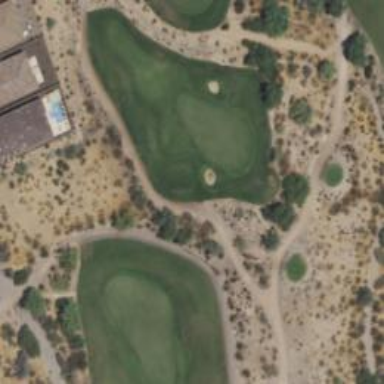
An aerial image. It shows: Rough area in golf course.